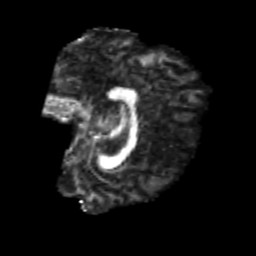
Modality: FA
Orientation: sagittal
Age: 24
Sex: male
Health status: healthy
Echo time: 0.074 s